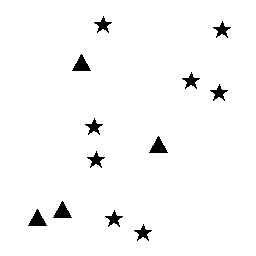
Squares: 0
Triangles: 4
Stars: 8
Total shapes: 12